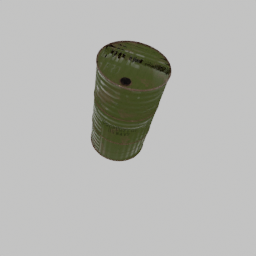
Label: tools